Question: I'm trying to suppress the report footer is a signature blob field is null using this in the section expert, details here:

However when I run the code checker it says the field name is not known.
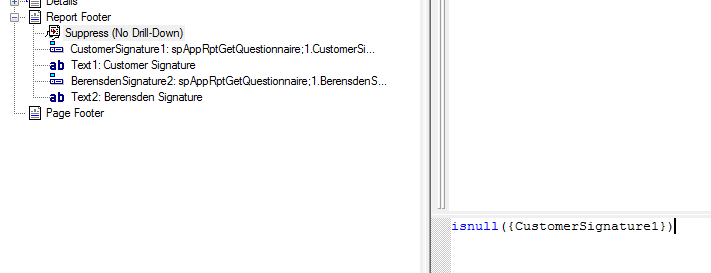
Answer: You need to include the table name. In this situation, that is the name of the procedure:
Try:
'''
IsNull({spAppRptGetQuestionnaire;1.CustomerSignature1})
'''